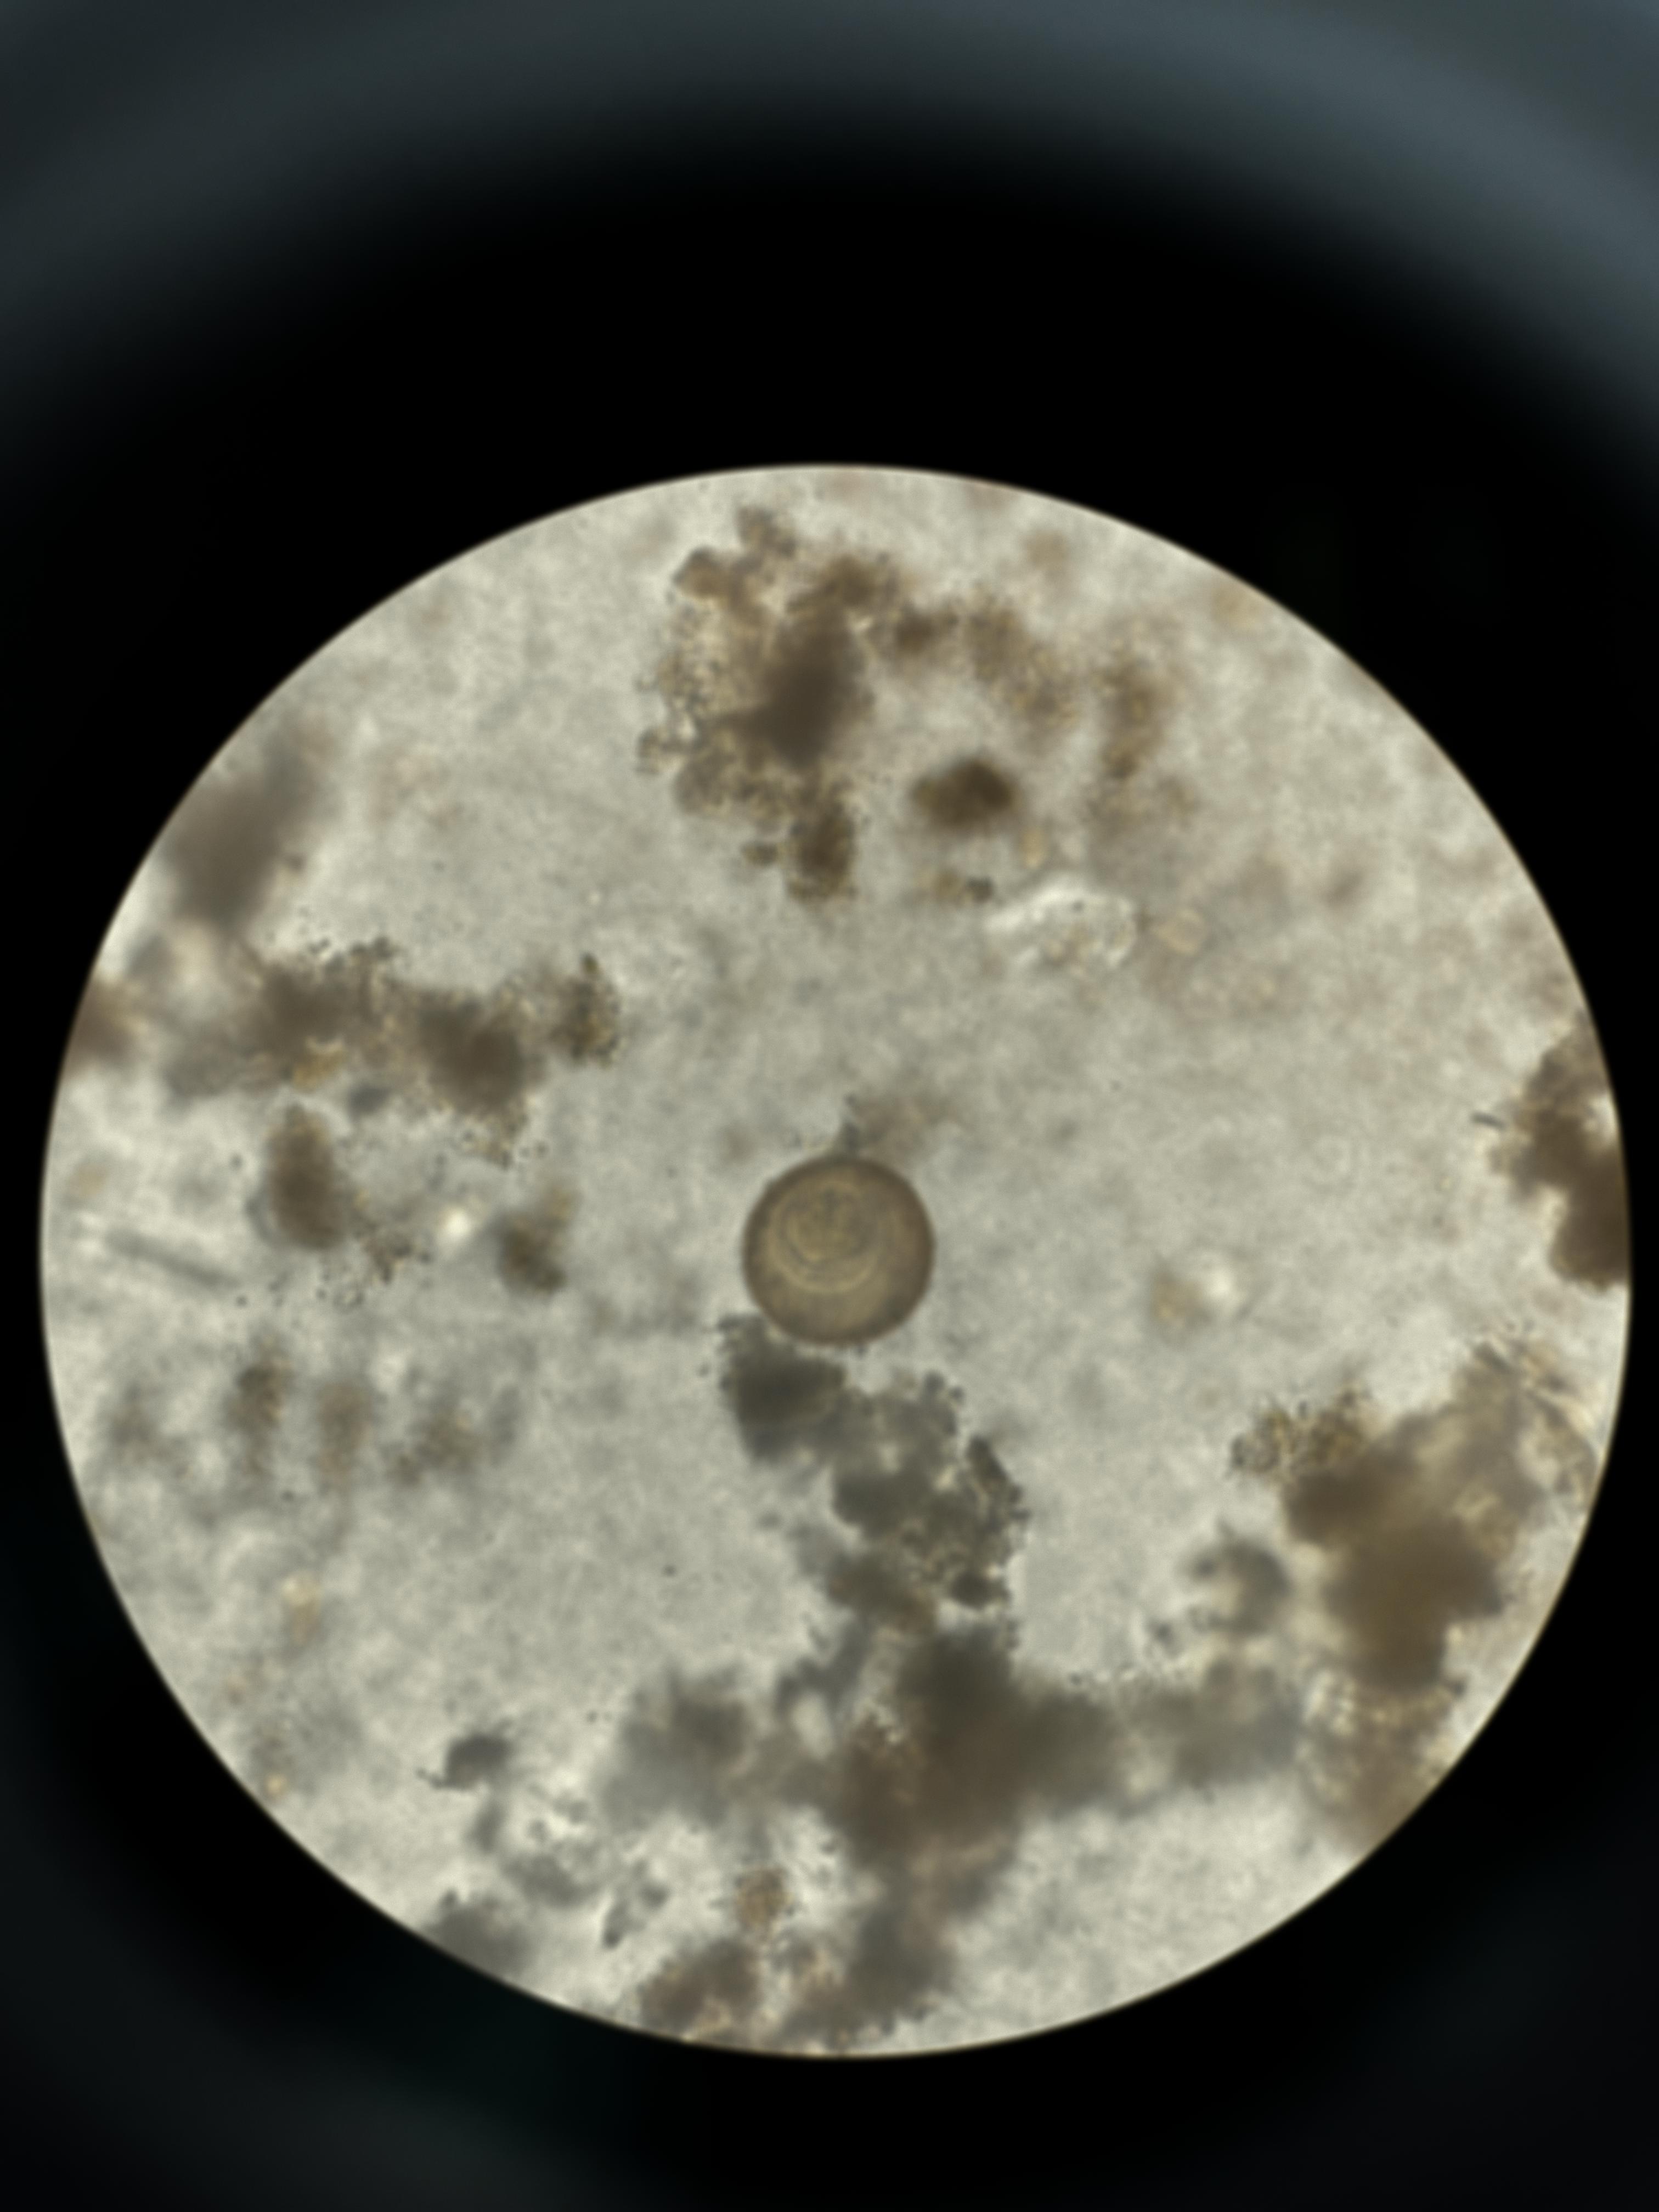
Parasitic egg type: Hymenolepis diminuta